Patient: sex M, age 31
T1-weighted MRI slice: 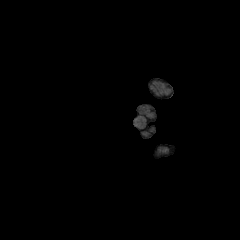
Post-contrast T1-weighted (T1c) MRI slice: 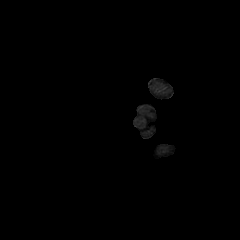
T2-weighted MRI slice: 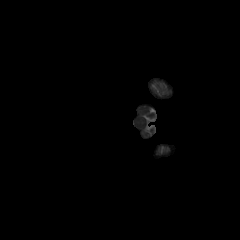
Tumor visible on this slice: no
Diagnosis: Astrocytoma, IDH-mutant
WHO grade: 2